Question: I have been learning Xcode 4.2 for a bit now and still can't get my head round on how the create a calendar so i really hope you guys can help me sort out my errors and maybe tell me what the next step in the code is to get this working i really appreciate your time thanks.
This is the storyboard

.h there are no errors here
'''
#import <UIKit/UIKit.h>
#import <EventKitUI/EventKitUI.h>
@interface FirstViewController : UIViewController <EKEventEditViewDelegate> {
}
-(IBAction) createEvent;
@end
'''
.m this is where the errors are
'''
#import "FirstViewController.h"
#import <EventKitUI/EventKitUI.h>
@implementation FirstViewController
-(IBAction) createEvent {
//Get the event store object
EKEventStore *eventStore = [[EKEventEditViewController alloc] INIT];
//Cretae the EditViewController
EKEventEditViewController* controller = [[EKEventEditViewController alloc] INIT];
controller.eventStore = eventStore;
controller.editViewDelegate = self;
[self presentModalViewController:controler animated:YES];
[controller release];
}
//delegate method for EKEventEditViewDelegate
-(void)eventEditViewController:(EKEventEditViewController *)controller
didCompleteWithAction:(EKEventEditViewAction)action {
[self dismissModalViewControllerAnimated:YES];
}
'''
Errors:
'''
EKEventStore *eventStore = [[EKEventEditViewController alloc] INIT];
'''
> Receiver type 'EKEventEditViewController' for instance message does not declare a method with selector 'init'
'''
EKEventEditViewController* controller = [[EKEventEditViewController alloc] INIT];
'''
> Receiver type 'EKEventEditViewController' for instance message does not declare a method with selector 'init'
'''
[controller release];
'''
> 'release' is unavailable: not available in automatic reference counting mode 2
That's all the errors hope you guys can tall me whats wrong i really appreciate it :)
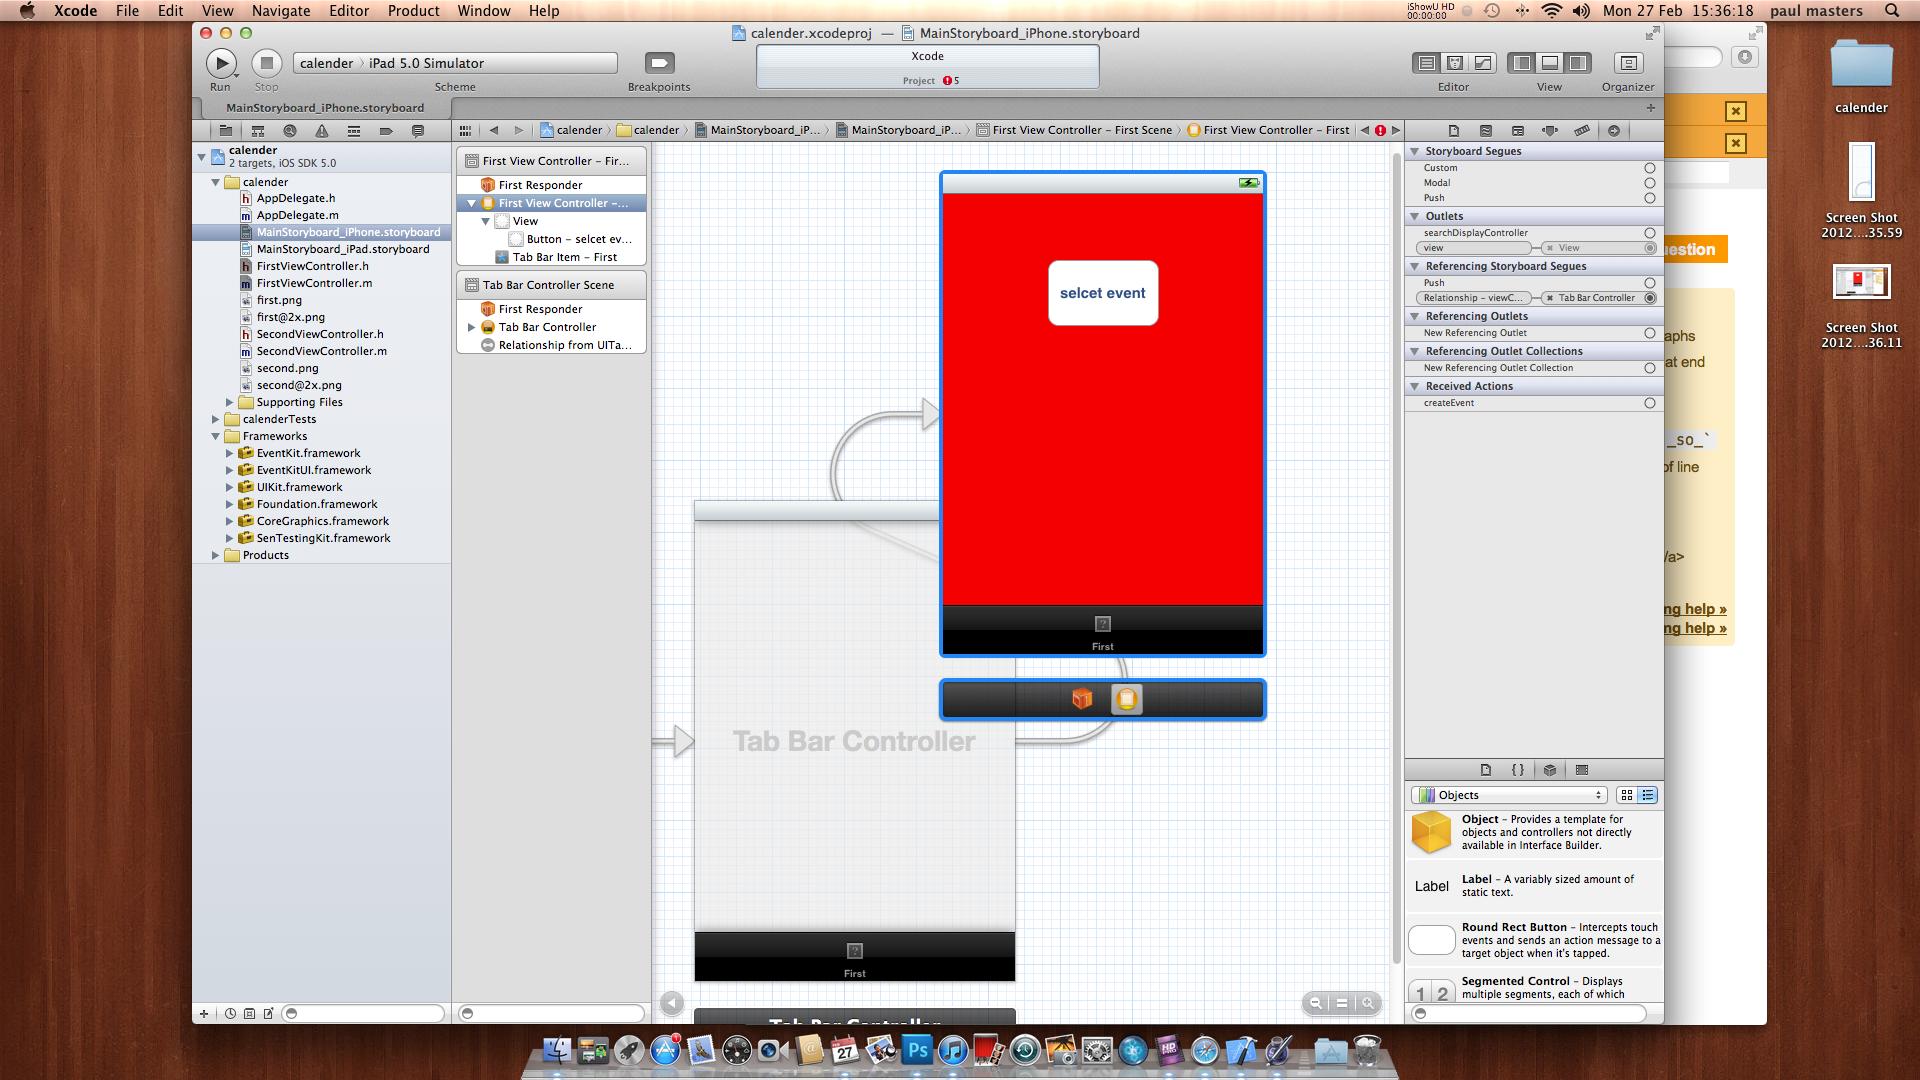
Answer: 1. It's init, not INIT.
2. You need to get rid of the [controller release]; if you're using ARC.
So, change to this:
'''
-(IBAction) createEvent {
//Get the event store object
EKEventStore *eventStore = [[EKEventStore alloc] init];
//Cretae the EditViewController
EKEventEditViewController* controller = [[EKEventEditViewController alloc] init];
controller.eventStore = eventStore;
controller.editViewDelegate = self;
[self presentModalViewController:controler animated:YES];
}
'''